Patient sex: M
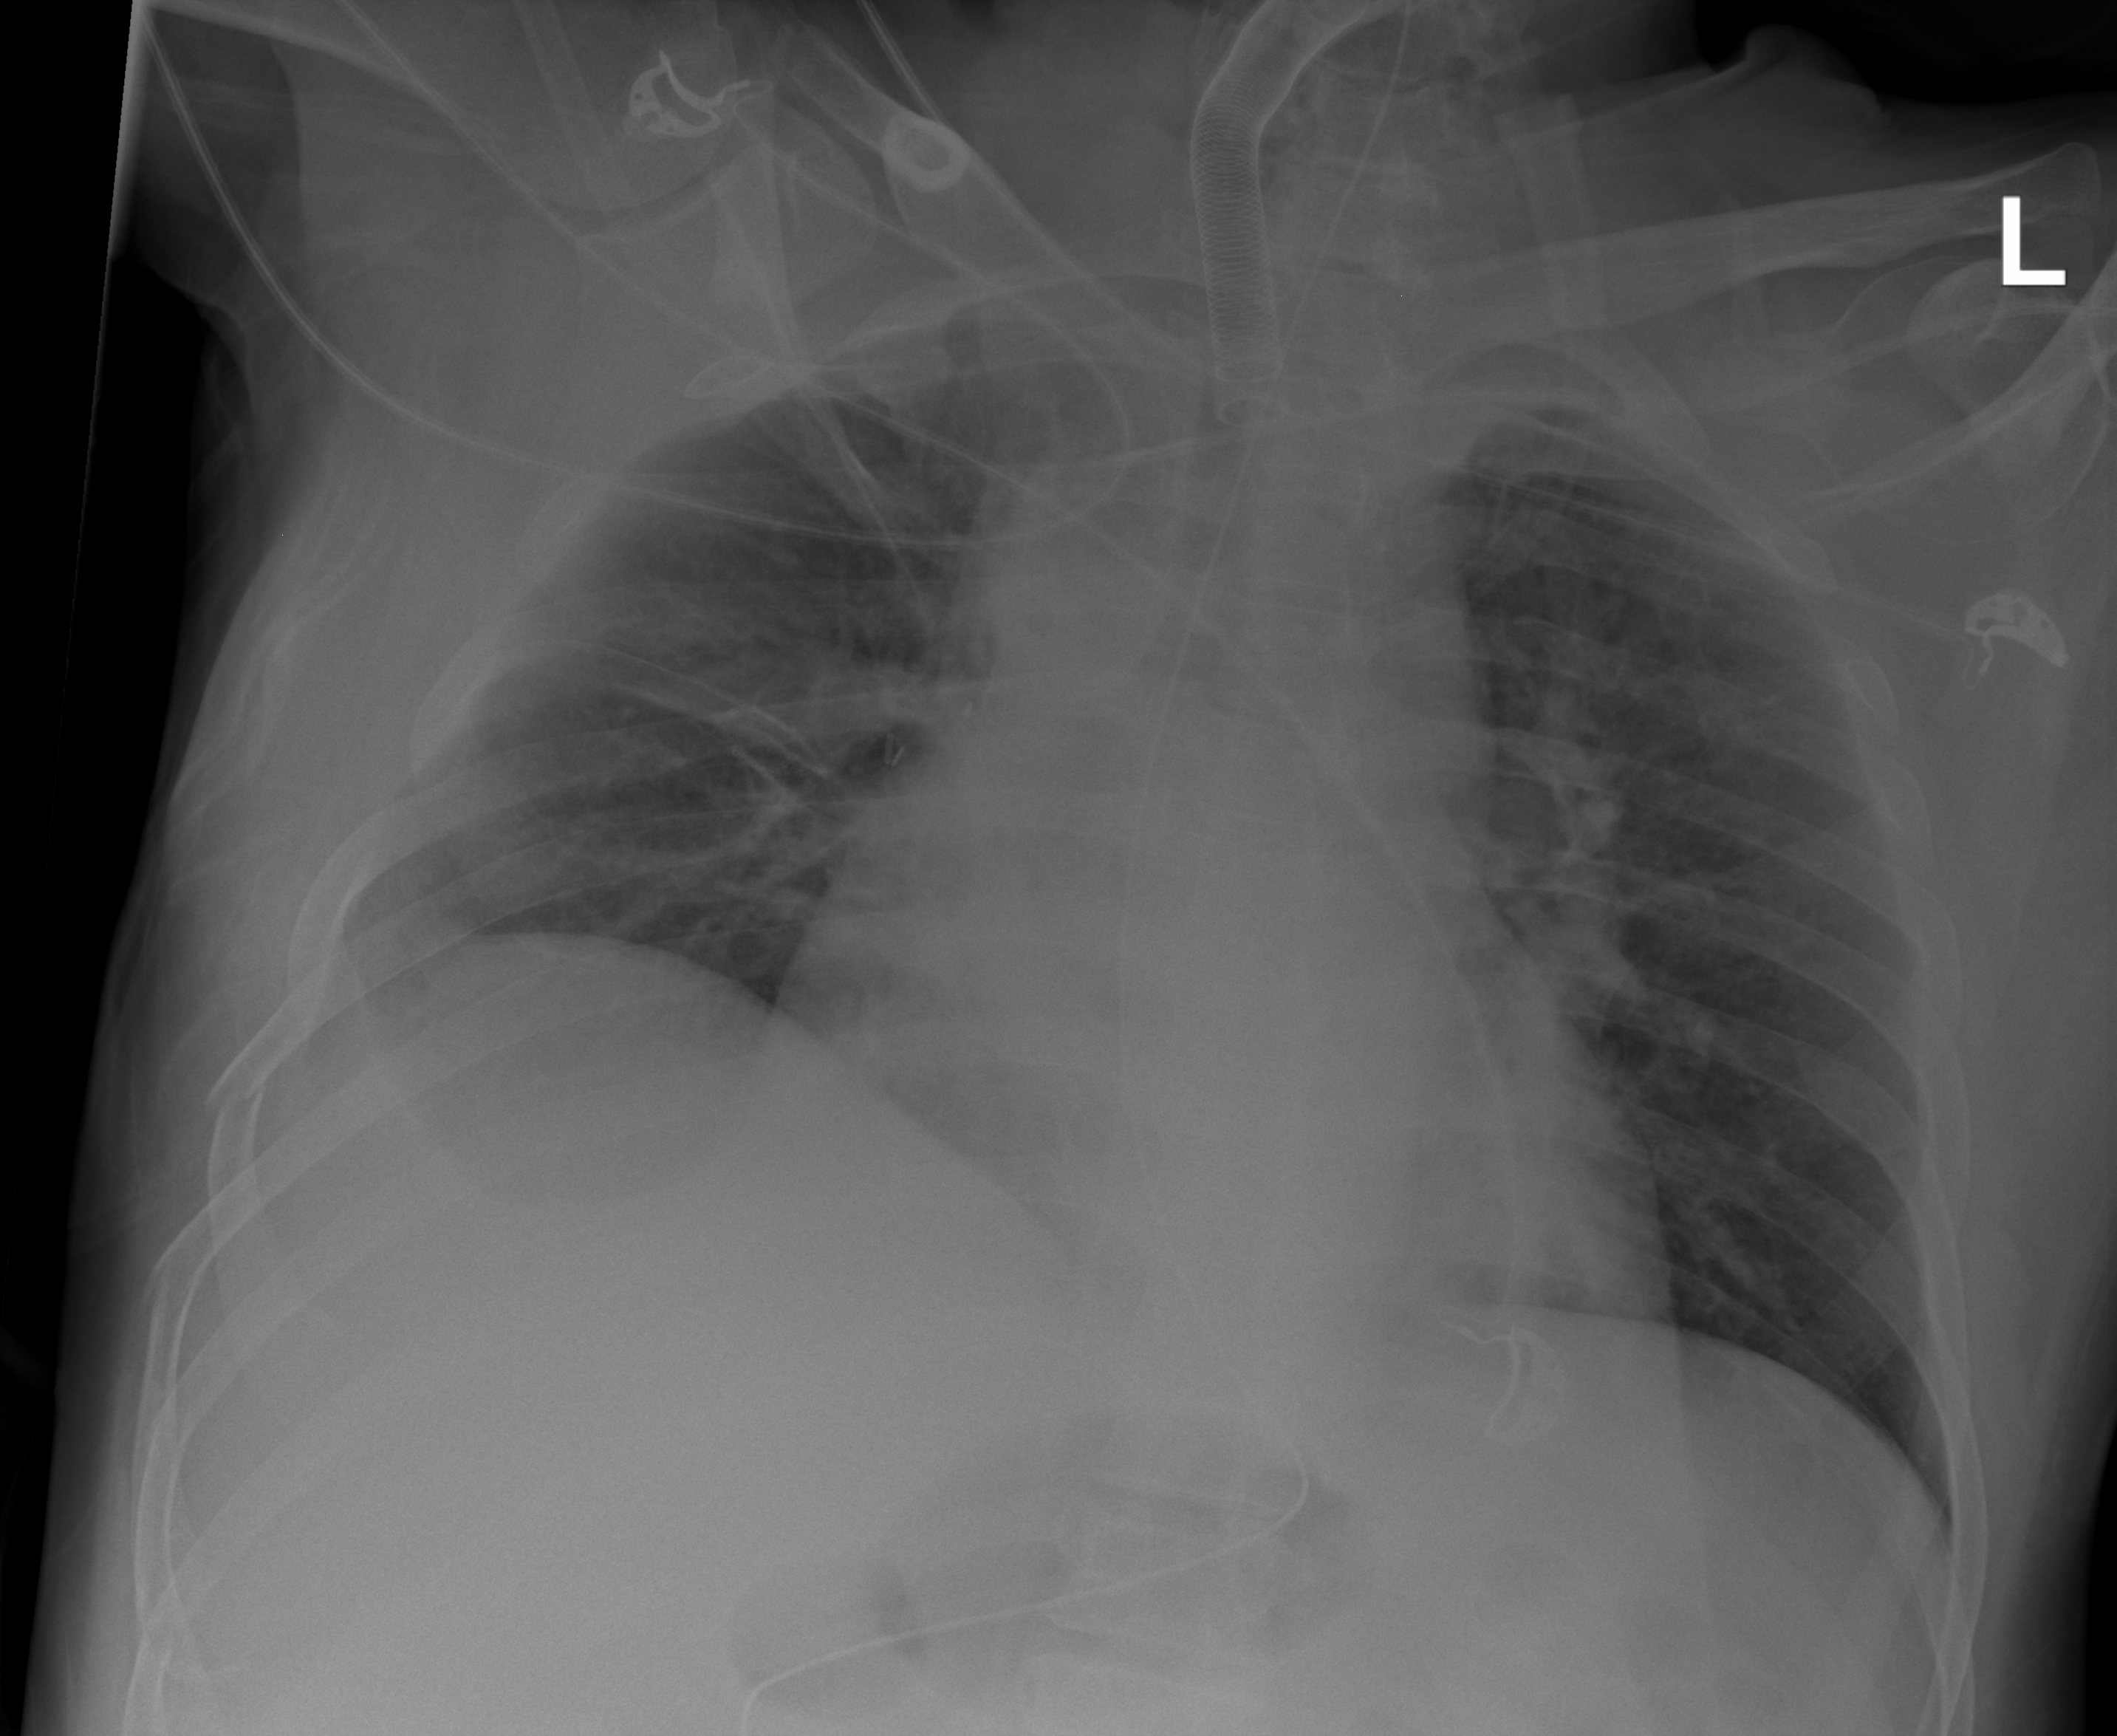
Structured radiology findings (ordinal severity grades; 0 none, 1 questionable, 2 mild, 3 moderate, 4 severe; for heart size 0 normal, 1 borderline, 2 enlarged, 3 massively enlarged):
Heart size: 2
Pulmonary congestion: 2
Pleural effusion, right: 2
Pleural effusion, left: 0
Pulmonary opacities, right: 2
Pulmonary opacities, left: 1
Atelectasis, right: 2
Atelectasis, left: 2